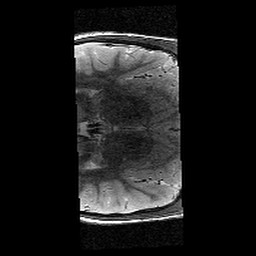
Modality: T2w
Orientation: axial
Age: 12
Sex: male
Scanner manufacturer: siemens
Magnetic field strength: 3 T
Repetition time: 8.46 s
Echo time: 0.067 s